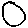
Label: circle